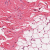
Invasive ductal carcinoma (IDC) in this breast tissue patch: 0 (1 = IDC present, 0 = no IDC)